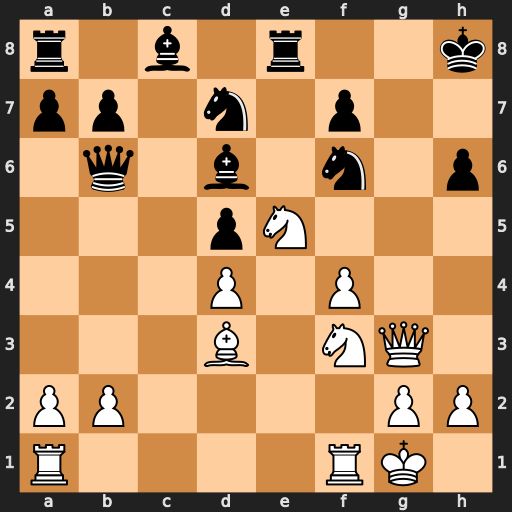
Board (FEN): r1b1r2k/pp1n1p2/1q1b1n1p/3pN3/3P1P2/3B1NQ1/PP4PP/R4RK1
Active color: w
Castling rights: -
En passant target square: -
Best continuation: Nxf7#